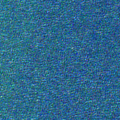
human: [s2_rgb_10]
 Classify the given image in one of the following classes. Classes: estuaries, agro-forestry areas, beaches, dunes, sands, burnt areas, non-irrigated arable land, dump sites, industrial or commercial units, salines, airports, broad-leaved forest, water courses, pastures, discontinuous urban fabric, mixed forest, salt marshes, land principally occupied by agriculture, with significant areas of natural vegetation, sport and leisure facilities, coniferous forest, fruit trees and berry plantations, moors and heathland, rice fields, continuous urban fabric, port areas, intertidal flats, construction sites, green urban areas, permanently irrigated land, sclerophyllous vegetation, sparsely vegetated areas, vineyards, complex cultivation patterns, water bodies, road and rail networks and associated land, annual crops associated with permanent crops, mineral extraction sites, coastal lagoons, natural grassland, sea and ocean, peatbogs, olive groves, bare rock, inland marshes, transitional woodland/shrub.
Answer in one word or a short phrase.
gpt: sea and ocean